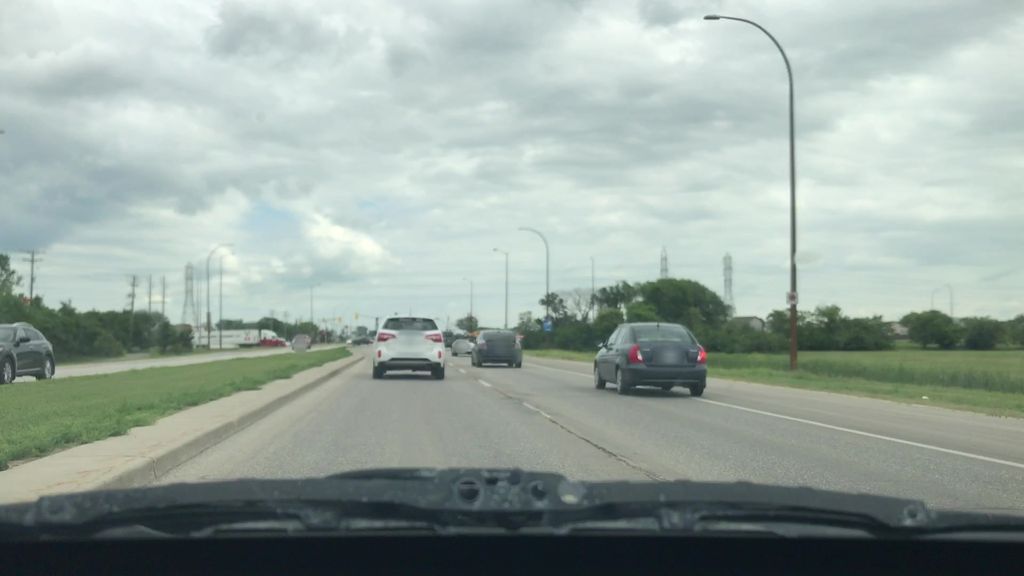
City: winnipeg